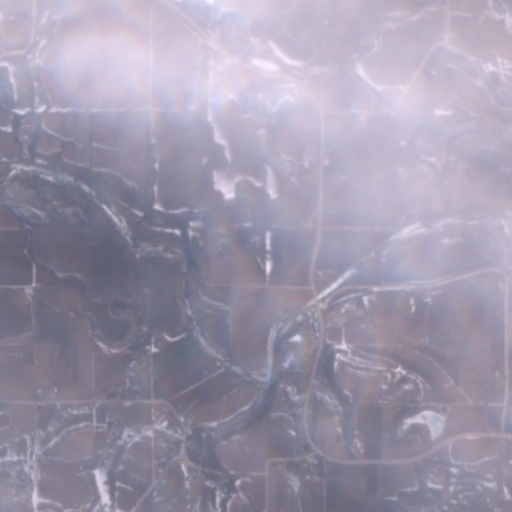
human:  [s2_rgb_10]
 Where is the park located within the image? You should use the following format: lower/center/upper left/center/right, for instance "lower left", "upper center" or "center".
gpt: The park is located in the upper right of the image.
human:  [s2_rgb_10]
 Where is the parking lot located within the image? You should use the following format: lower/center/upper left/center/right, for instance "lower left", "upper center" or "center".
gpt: The parking lot is located in the center of the image.
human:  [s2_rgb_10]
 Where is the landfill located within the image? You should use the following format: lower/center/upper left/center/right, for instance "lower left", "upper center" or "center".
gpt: There is no landfill in the image.